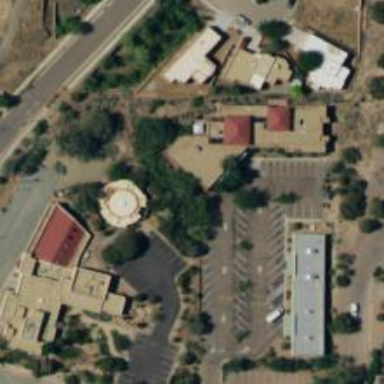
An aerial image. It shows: Healthcare clinic is depicted in the image.